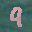
Label: 9